Question: I am using JQM table in my html and included all neccesary jQuery file. Please find below my code.
'''
<meta name="viewport" content="width=device-width, initial-scale=1">
<meta name="viewport" content="width=device-width, initial-scale=1">
<link rel="stylesheet" type="text/css" href="jqueryMobile/jquery.mobile-1.4.2.min.css">
<link type="text/css" href="jqueryMobile/jquery.mobile.inline-svg-1.4.2.min.css" rel="stylesheet">
<script src="jqueryMobile/jquery-1.10.2.min.js"></script>
<script src="jqueryMobile/jquery.mobile-1.4.2.min.js"></script>
<div data-role="page" id="pageten">
<div data-role="header" style="color: white; width: 100%; background-color: red; text-align: center">
<h2>My Services</h2>
</div>
<div>
<input type="image" id="back" name="back" src="images/back.png" alt="Back" onclick="currentPage.back();">
<input type="image" style align="right" id="home" name="home" src="images/home.png" alt="Home" onclick="currentPage.loadmainmenu();">
</div>
<br>
<div data-role="content">
<div>
<table border="1" data-role="table" id="table-reflow" class="ui-responsive table-stroke" style="margin-left: 5%; height: auto; margin-right: 5%; width: auto;">
<thead>
<tr style="font-size: 15px; text-align: center">
<th colspan="1" data-priority="1" style="text-align: center">Currently Active</th>
<th data-priority="1" style="text-align: center">Available Activation</th>
</tr>
</thead>
<tbody>
<tr style="font-size: 15px; text-align: center">
<th style="text-align: center">0</th>
<th style="text-align: center">25</th>
</tr>
<tr style="font-size: 15px; text-align: center">
<th colspan="2" style="text-align: center">Details are as of 22-May-2014 11:44 AM</th>
</tr>
</tbody>
</table>
</div>
</div>
<div data-role="footer" style="margin-left: 5%; height: auto; margin-right: 5%; width: 90%;">
<div class="ui-block-a">
<input type="image" id="currentservices" name="currentservices" src="images/my_services.png" alt="currentservices" onclick=""><br>
<span>Current Services</span>
</div>
<div class="ui-block-b">
<input type="image" id="addservices" name="addservices" src="images/add_my_services.png" alt="addservices" onclick="currentPage.loadaddservices();"><br>
<span>Add Services</span>
</div>
<div class="ui-block-c">
<input type="image" id="removeervices" name="removeervices" src="images/remove_my_services.png" alt="removeervices" onclick=""><br>
<span>Remove Services</span>
</div>
</div>
</div>
'''
Please Find Image attachment, it displayed deformed table on UI Screen of simulator with red Rectangular bracket whereas it should be like in green rectangle. I am not getting reason of Why its getting distorted. Please help me with it
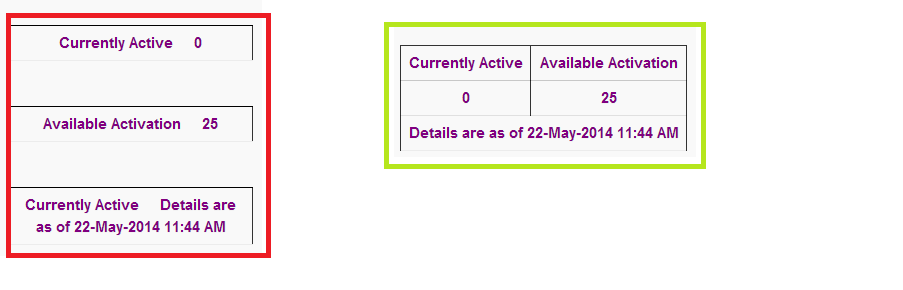
Answer: you need to use 'data-mode="none"' on your table,
this will keep the high priority columns intact. and also doesnt show the option to hide the columns manually.
here is the working code
'''
<html>
<head>
<meta name="viewport" content="width=device-width, initial-scale=1">
<meta name="viewport" content="width=device-width, initial-scale=1">
<link rel="stylesheet" type="text/css" href="http://ajax.googleapis.com/ajax/libs/jquerymobile/1.4.2/jquery.mobile.js">
<link type="text/css" href="http://code.jquery.com/mobile/1.4.2/jquery.mobile-1.4.2.min.css" rel="stylesheet">
<script src="http://code.jquery.com/jquery-1.10.2.min.js"></script>
<script src="http://ajax.googleapis.com/ajax/libs/jquerymobile/1.4.2/jquery.mobile.js"></script>
</head>
<body>
<div data-role="page" id="pageten">
<div data-role="header" style="color: white; width: 100%; background-color: red; text-align: center">
<h2>My Services</h2>
</div>
<div>
<input type="image" id="back" name="back" src="images/back.png" alt="Back" onclick="currentPage.back();">
<input type="image" style align="right" id="home" name="home" src="images/home.png" alt="Home" onclick="currentPage.loadmainmenu();">
</div>
<br>
<div data-role="content">
<div>
<table border="1" data-role="table" id="table-reflow" class="ui-responsive table-stroke" style="margin-left: 5%; height: auto; margin-right: 5%; width: auto;" data-mode="none">
<thead>
<tr style="font-size: 15px; text-align: center">
<th colspan="1" data-priority="1" style="text-align: center">Currently Active</th>
<th data-priority="1" style="text-align: center">Available Activation</th>
</tr>
</thead>
<tbody>
<tr style="font-size: 15px; text-align: center">
<th style="text-align: center">0</th>
<th style="text-align: center">25</th>
</tr>
<tr style="font-size: 15px; text-align: center">
<th colspan="2" style="text-align: center">Details are as of 22-May-2014 11:44 AM</th>
</tr>
</tbody>
</table>
</div>
</div>
<div data-role="footer" style="margin-left: 5%; height: auto; margin-right: 5%; width: 90%;">
<div class="ui-block-a">
<input type="image" id="currentservices" name="currentservices" src="images/my_services.png" alt="currentservices" onclick=""><br>
<span>Current Services</span>
</div>
<div class="ui-block-b">
<input type="image" id="addservices" name="addservices" src="images/add_my_services.png" alt="addservices" onclick="currentPage.loadaddservices();"><br>
<span>Add Services</span>
</div>
<div class="ui-block-c">
<input type="image" id="removeervices" name="removeervices" src="images/remove_my_services.png" alt="removeervices" onclick=""><br>
<span>Remove Services</span>
</div>
</div>
</div>
</body>
</html>
'''
hope it helps.